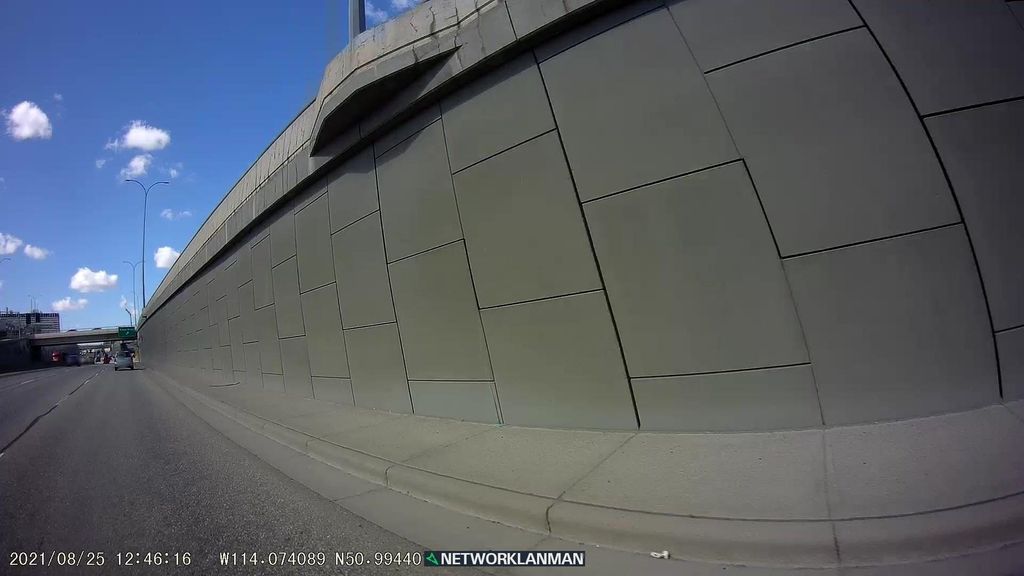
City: calgary